Interaction volume radius: 5 \u00c5
Interaction volume height: 15 \u00c5
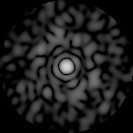
Disorder parameter: 0.8627